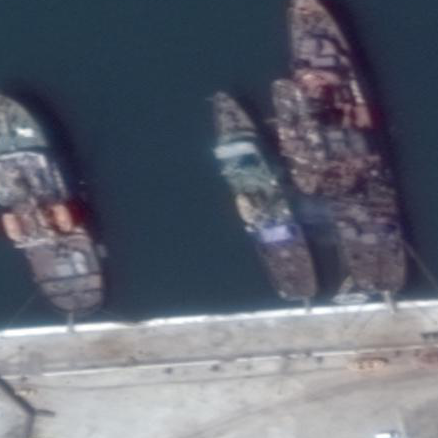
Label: civil